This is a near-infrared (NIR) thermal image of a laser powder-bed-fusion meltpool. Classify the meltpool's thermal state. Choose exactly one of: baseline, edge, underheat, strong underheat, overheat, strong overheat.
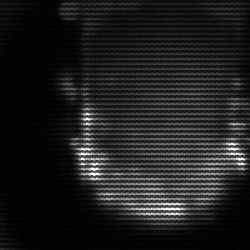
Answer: baseline